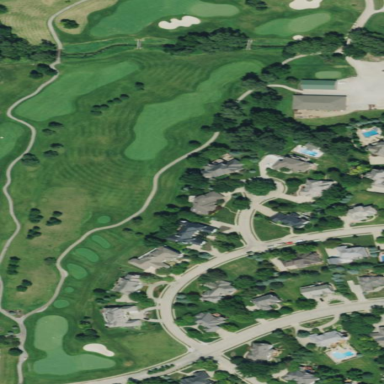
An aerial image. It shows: Area with grass used as rough in golf course.